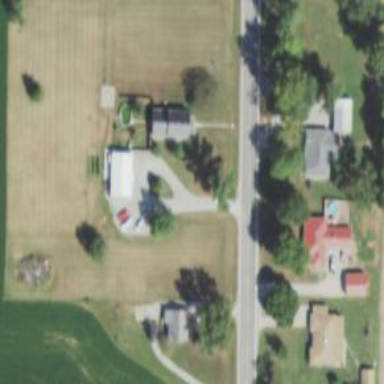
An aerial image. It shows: Driveway.